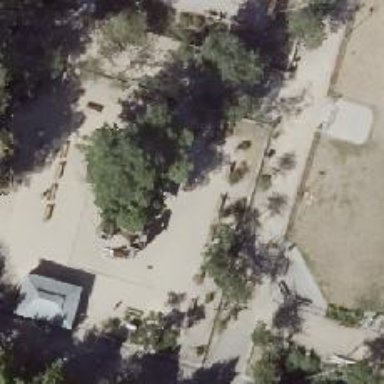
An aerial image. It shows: Playground structure.